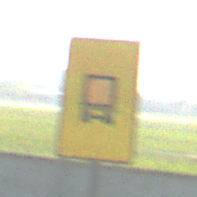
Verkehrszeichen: KennzeichnungspflichtigeFahrzeugeGefaehrlicheGueterOhnePfeilsymbol
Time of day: MorningAfternoon
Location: Outdoor (Special)
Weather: Clear
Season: NotSpecified
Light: Natural